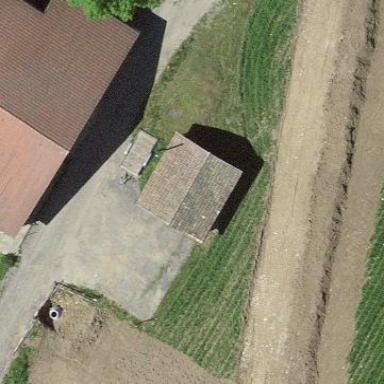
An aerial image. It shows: Garage.